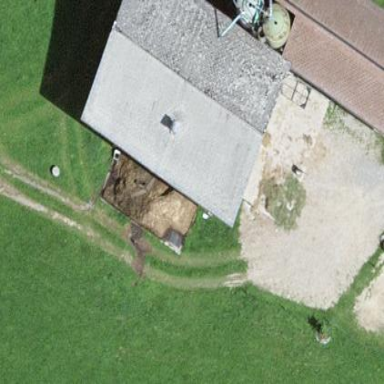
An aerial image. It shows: Farm auxiliary building.